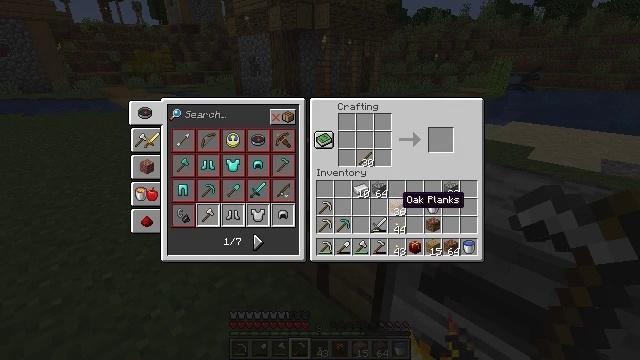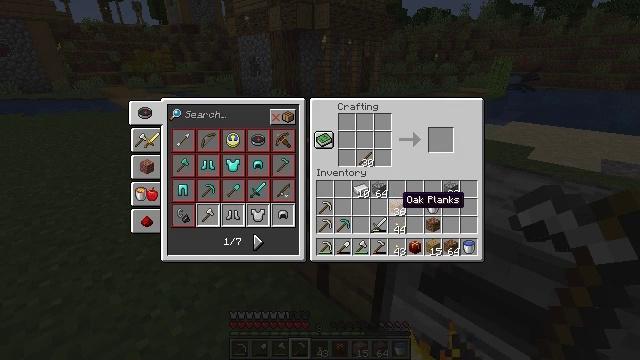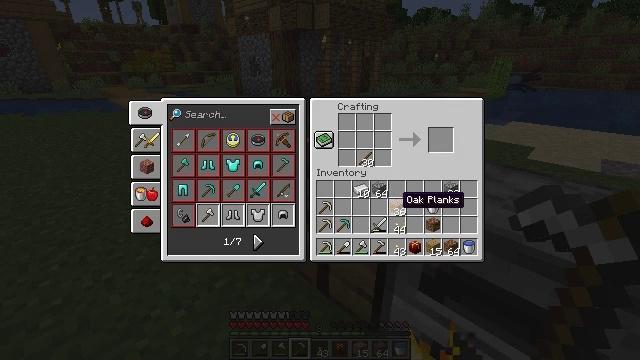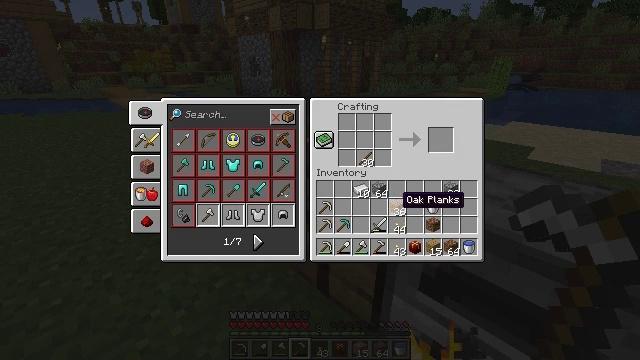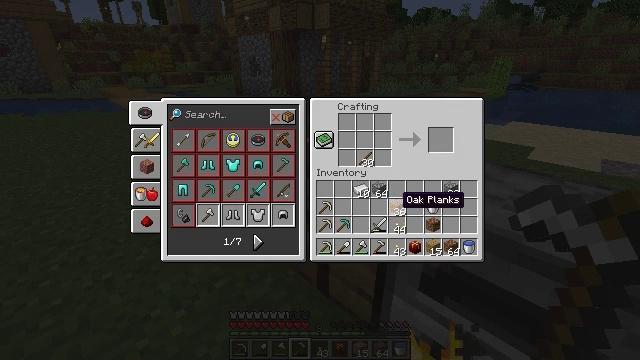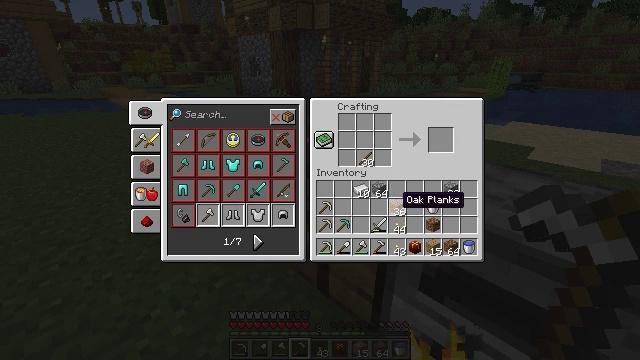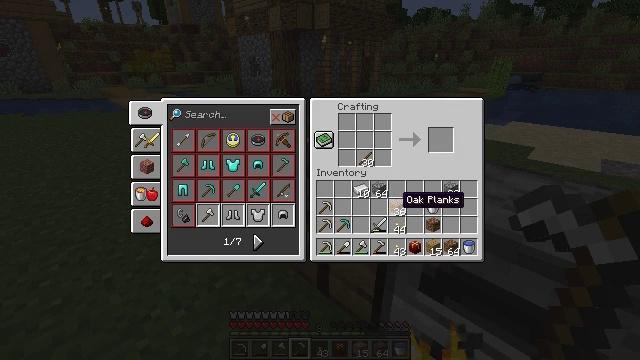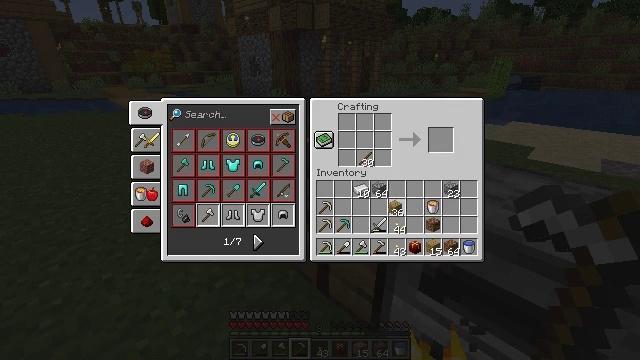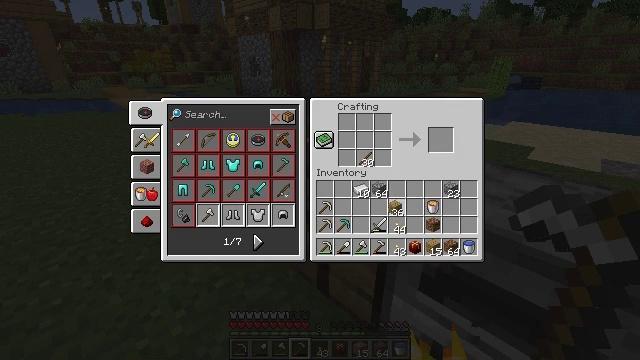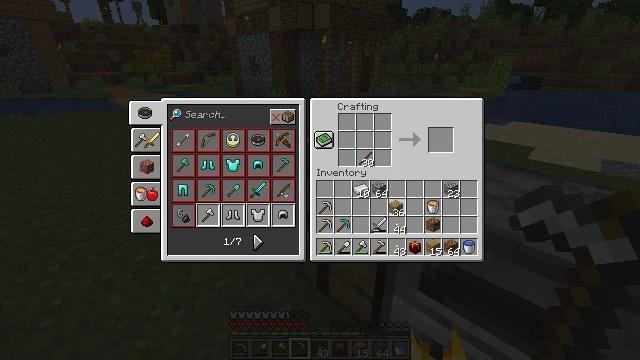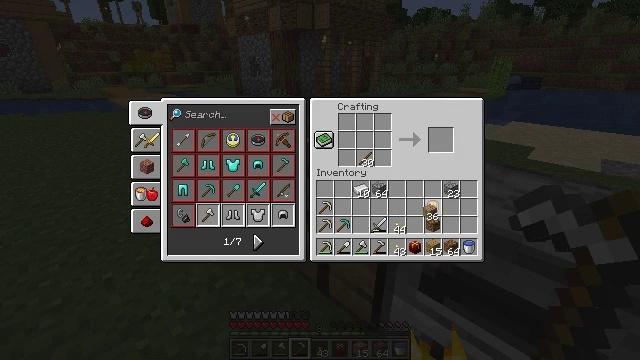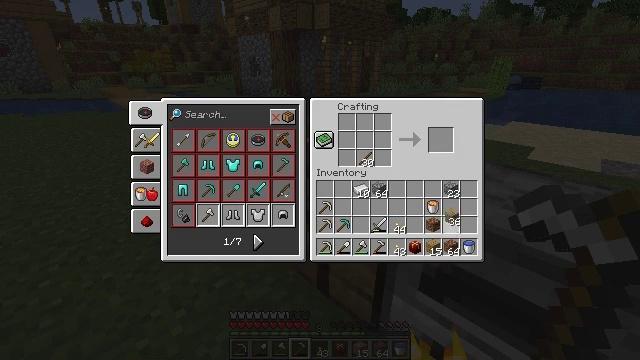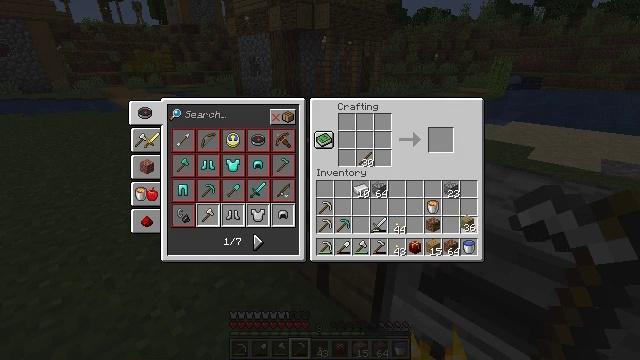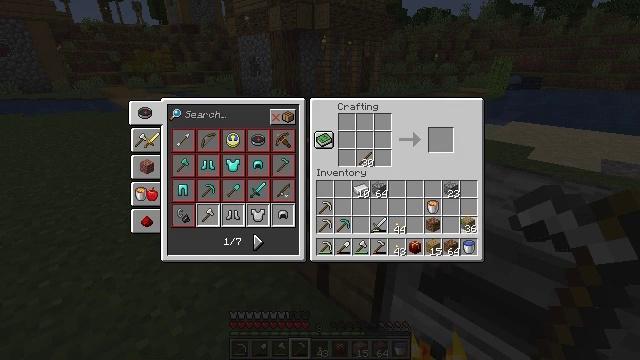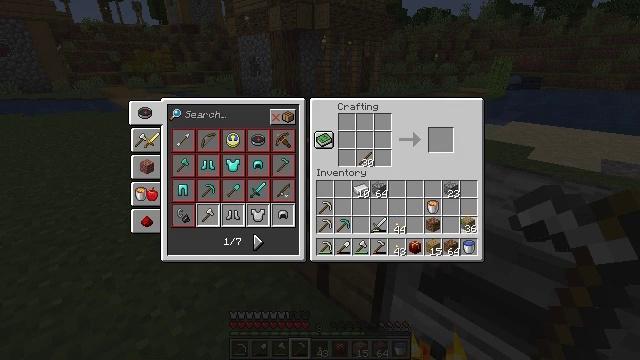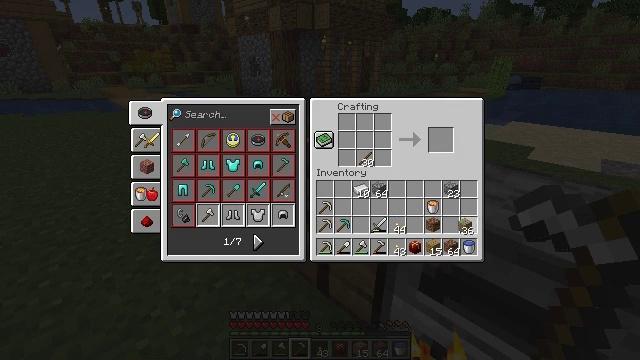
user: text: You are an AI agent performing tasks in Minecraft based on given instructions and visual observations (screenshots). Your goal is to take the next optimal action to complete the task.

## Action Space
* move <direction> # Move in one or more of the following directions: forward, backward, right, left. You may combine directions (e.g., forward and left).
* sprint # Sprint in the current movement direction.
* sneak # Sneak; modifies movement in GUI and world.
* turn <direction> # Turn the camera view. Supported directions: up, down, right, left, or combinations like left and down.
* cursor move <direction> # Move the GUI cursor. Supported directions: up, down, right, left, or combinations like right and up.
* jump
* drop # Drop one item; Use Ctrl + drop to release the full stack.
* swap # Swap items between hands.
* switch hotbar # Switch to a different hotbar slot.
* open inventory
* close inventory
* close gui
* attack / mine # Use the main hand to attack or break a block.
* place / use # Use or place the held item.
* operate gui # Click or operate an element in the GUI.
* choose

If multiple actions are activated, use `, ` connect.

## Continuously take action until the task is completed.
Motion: motion action
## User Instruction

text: Break the hay block to collect it.
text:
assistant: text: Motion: no_op
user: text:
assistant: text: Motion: no_op
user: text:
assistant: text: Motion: no_op
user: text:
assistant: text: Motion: no_op
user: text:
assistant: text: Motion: no_op
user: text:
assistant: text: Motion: no_op
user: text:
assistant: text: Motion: operate gui
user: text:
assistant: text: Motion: operate gui
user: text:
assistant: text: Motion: no_op
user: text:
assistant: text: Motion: cursor move right
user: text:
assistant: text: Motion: cursor move right
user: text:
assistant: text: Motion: cursor move right
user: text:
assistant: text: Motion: no_op
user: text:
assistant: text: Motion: no_op
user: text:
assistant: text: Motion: no_op
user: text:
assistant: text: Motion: cursor move left
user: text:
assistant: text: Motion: cursor move left
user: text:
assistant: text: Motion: no_op
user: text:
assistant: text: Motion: no_op
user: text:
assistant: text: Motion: no_op
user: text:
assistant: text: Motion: no_op
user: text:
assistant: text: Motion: operate gui
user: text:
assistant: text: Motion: operate gui
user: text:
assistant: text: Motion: operate gui
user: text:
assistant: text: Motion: no_op
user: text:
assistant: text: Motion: no_op
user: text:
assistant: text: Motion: no_op
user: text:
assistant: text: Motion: cursor move up
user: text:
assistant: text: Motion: no_op
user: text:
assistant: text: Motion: no_op